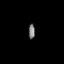
Tissue: prostate
Cell type: T cells
Senescence score: 0.3418
Nuclear area (px): 88
Mean DAPI intensity: 127